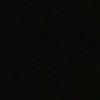
Label: space